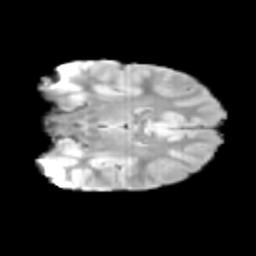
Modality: T2w
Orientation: coronal
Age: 9
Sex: female
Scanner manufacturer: siemens
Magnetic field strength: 3 T
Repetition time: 3.8 s
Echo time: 0.07 s